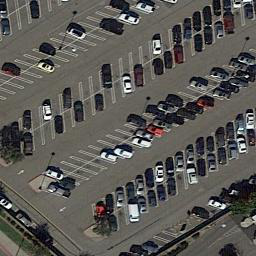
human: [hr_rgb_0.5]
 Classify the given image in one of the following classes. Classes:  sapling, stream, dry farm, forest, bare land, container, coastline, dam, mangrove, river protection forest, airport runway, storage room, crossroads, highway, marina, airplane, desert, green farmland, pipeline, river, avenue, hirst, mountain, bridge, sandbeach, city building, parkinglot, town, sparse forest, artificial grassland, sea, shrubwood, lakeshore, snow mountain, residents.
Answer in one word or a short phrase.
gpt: parkinglot